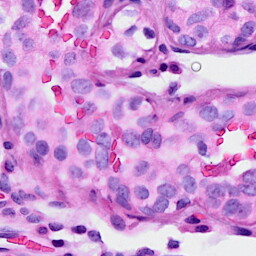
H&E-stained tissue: Breast